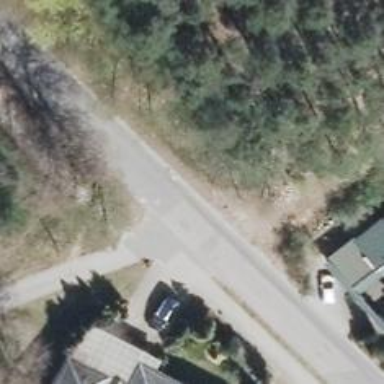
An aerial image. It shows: Asphalt road in residential area.